Question: i want to create a android default 'ToggleButton' like this:
but i want to create it without TEXT
I tryed with this code:
'''
ToggleButton tb = new ToggleButton(map);
tb.setText(null);
tb.setTextOn(null);
tb.setTextOff(null);
'''
But it is leaving a empty space in the top of the horizontal green bar.
I dont want that empty space, i only want the horizontal green bar.
How to achieve it?
thanks
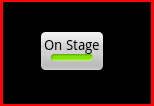
Answer: The empty space in the top is caused by the 2 Ninepatch ('btn_toggle_off.9.png' and 'btn_toggle_on.9.png' ) used in default toggleButton style.
To perfectly center the horizontal bar, you must create a new style for ToggleButton that will use two new ninepatch derived form original.
Edit:
Method requiring minimal XML:
- create your two ninepatches for your togglebutton, name it: 'my_btn_toggle'_on and 'my_btn_toggle_off'- in drawable folder, create 'my_btn_toggle.xml':'''
<selector xmlns:android="http://schemas.android.com/apk/res/android">
<item android:state_checked="false" android:drawable="@drawable/my_btn_toggle_off" />
<item android:state_checked="true" android:drawable="@drawable/my_btn_toggle_on" />
</selector>
'''
- in your code, add 'tb.setBackgroundResource(R.drawable.my_btn_toggle)' :'''
ToggleButton tb = new ToggleButton(map);
tb.setText(null);
tb.setTextOn(null);
tb.setTextOff(null);
tb.setBackgroundResource(R.drawable.my_btn_toggle)
'''